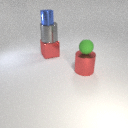
large red metal cube below large gray metal cylinder